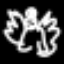
Label: angel